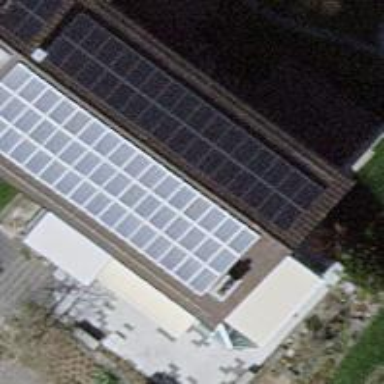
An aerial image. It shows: Solar power generator using photovoltaic method with solar photovoltaic panel types.